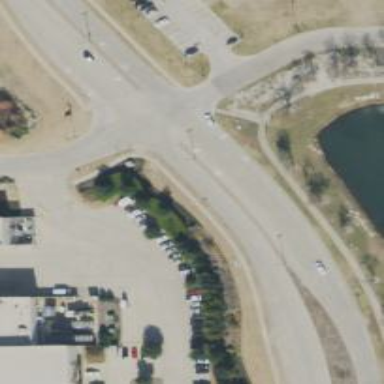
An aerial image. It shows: Tertiary road with separate sidewalk.